Field crop: maize
Growth stage: 2
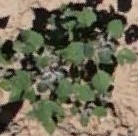
Species: chenopodium